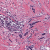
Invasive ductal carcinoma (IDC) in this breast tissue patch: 1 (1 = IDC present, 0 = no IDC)